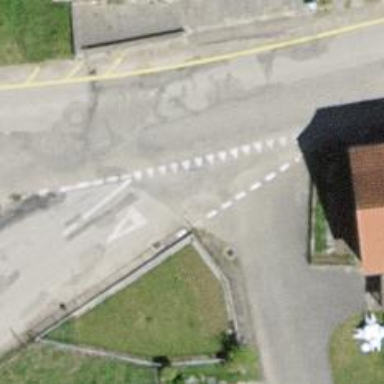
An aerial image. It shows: Road with "give way" sign.